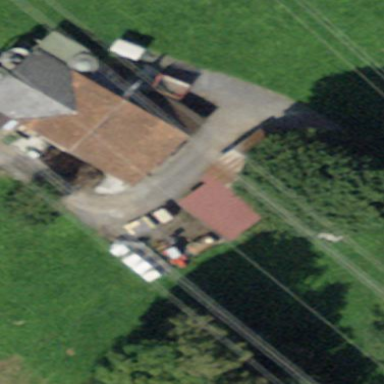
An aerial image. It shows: Barn.